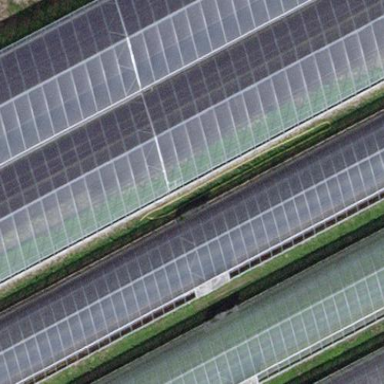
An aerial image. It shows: Greenhouse.